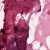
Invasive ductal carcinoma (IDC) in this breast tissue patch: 0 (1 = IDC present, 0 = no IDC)